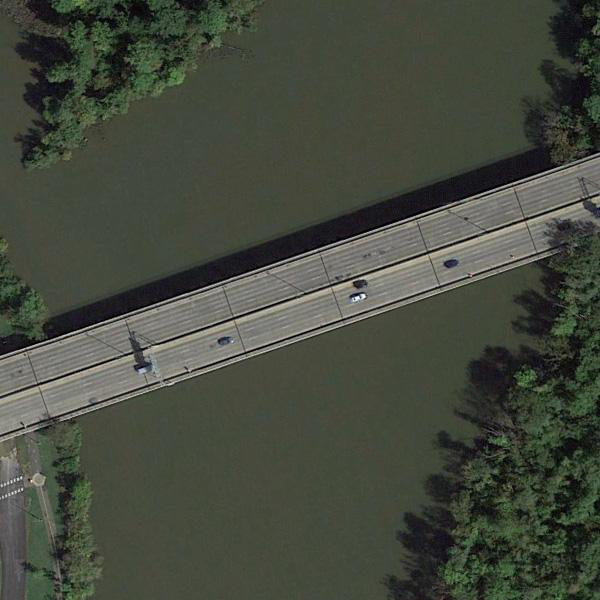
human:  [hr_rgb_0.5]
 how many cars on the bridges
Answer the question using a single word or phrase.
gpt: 5